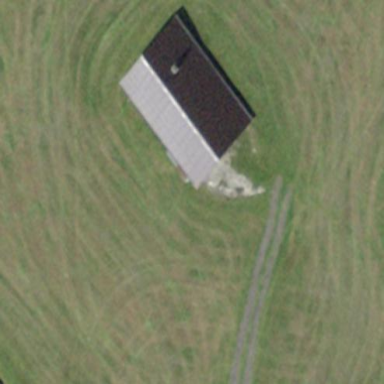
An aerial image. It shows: Cabin.